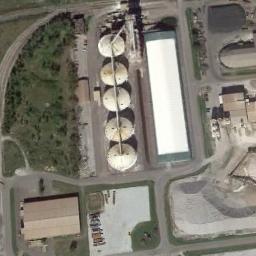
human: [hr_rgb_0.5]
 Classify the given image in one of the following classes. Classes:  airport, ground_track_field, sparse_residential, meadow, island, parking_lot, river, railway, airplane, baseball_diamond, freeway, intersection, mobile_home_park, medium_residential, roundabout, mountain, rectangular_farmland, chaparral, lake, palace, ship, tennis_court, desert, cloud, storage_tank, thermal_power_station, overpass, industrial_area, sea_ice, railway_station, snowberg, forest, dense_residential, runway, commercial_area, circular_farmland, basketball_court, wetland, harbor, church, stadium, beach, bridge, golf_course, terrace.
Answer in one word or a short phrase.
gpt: storage_tank